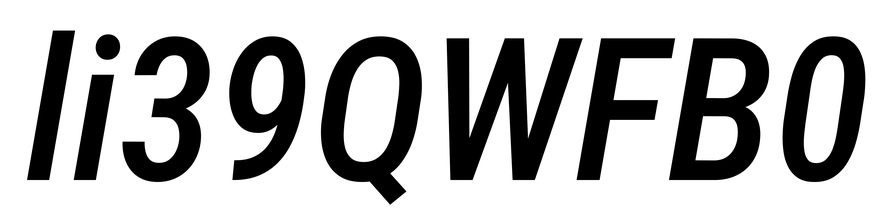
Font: Roboto-Italic_Condensed_Medium_Italic